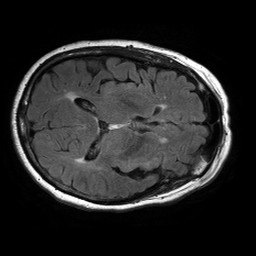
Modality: FLAIR
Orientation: axial
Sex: female
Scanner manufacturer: philips
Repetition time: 11 s
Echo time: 0.125 s